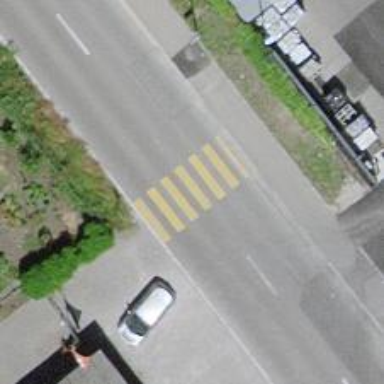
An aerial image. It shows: Marked road crossing.